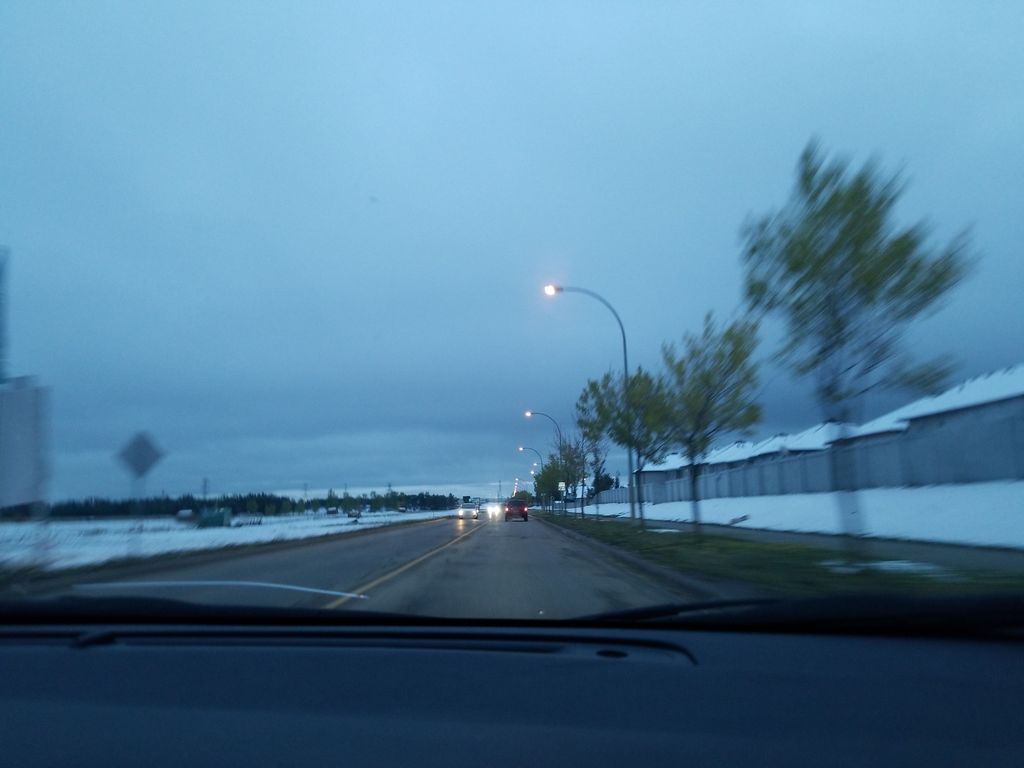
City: edmonton